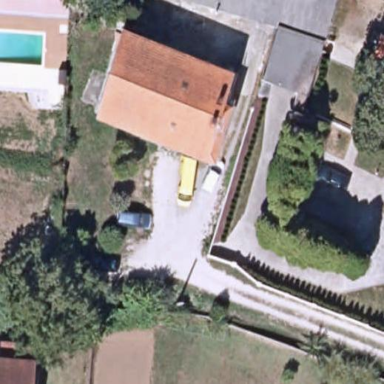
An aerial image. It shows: Simple house.